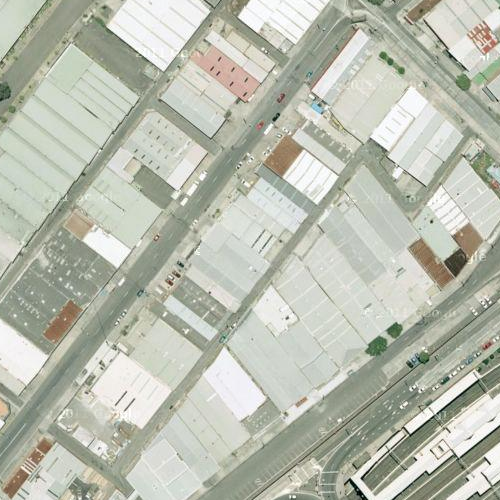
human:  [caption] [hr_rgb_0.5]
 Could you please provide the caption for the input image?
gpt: A wide railway goes through the industrial area .

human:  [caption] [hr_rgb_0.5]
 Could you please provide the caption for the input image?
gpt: Many white buildings in the industrial area while a wide railway goes through .

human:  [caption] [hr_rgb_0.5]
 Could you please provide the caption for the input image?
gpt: There is a wide railway goes through the industrial area .

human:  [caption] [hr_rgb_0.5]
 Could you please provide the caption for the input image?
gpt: A wide railway goes through the industrial area with many white buildings beside .

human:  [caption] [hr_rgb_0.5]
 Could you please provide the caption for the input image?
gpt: A wide railway goes through the industrial area with many white buildings beside .